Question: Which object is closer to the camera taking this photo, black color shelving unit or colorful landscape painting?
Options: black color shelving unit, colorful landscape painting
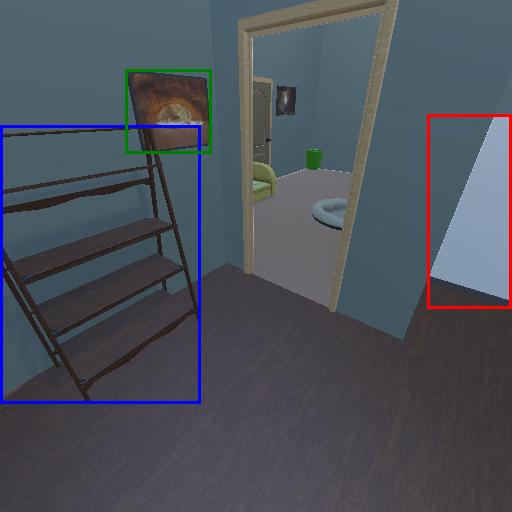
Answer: black color shelving unit